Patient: sex M, age 53
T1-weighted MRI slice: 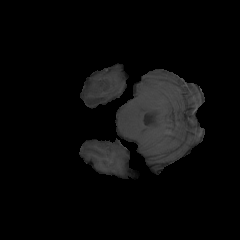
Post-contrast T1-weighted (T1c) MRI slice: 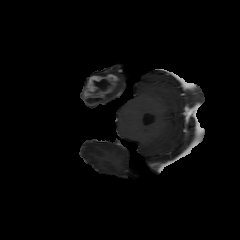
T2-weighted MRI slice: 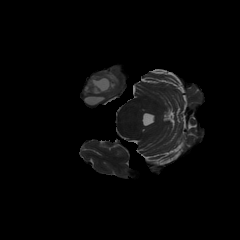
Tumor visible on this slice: yes
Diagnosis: Glioblastoma, IDH-wildtype
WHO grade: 4